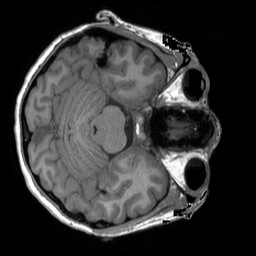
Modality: T1w
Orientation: axial
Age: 33
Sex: female
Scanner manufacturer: siemens
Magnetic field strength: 3 T
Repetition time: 1.9 s
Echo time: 0.00232 s